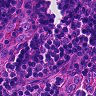
Metastatic tissue present: no